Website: macys
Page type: billing-address
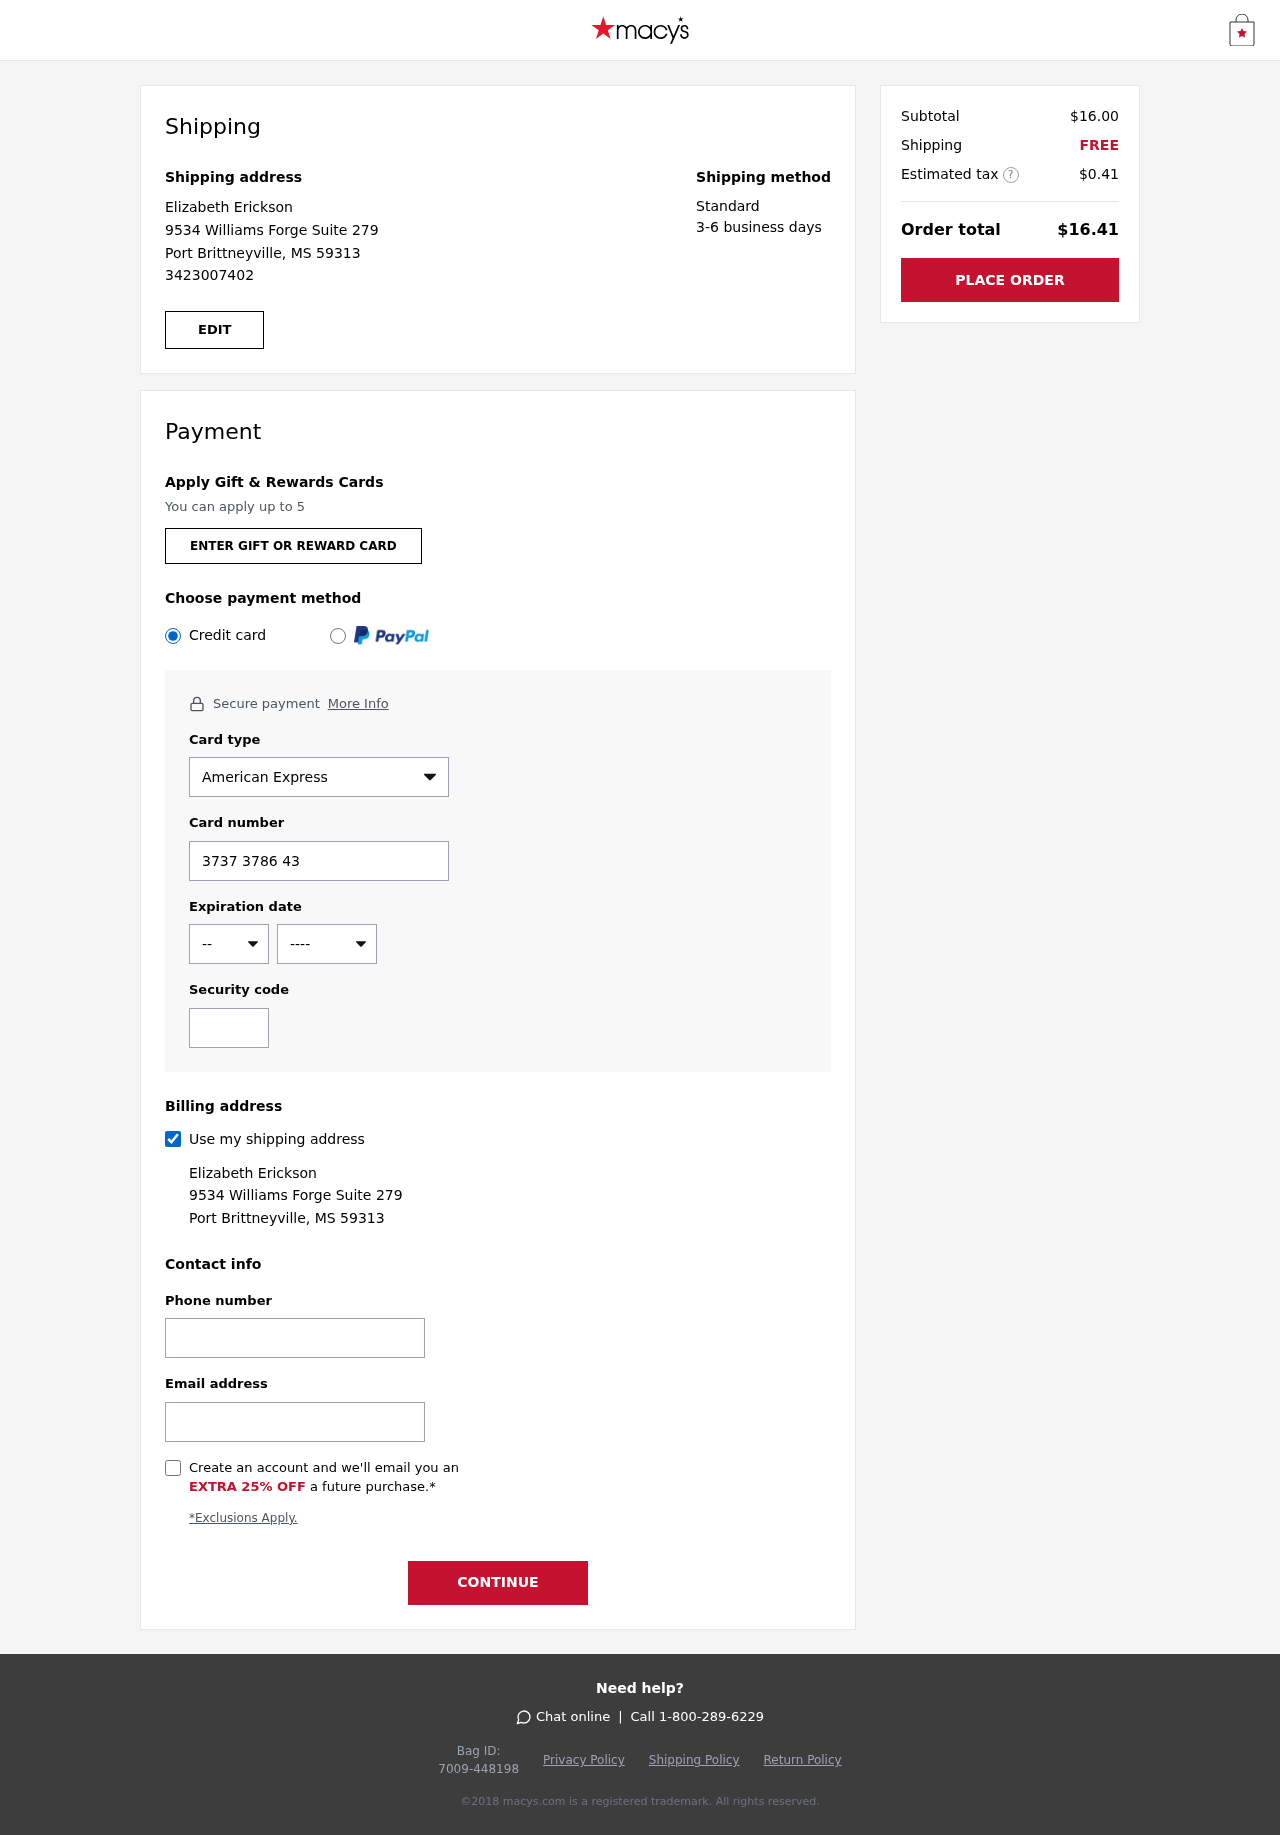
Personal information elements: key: PII_CARD_CVV
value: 5082
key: PII_CARD_EXPIRY_MONTH
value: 05
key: PII_CARD_EXPIRY_YEAR
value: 27
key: PII_CARD_NUMBER
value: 3737 3786 4391 152
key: PII_CARD_TYPE
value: American Express
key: PII_EMAIL
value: elizabeth.erickson@yahoo.com
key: PII_FULLNAME
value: Elizabeth Erickson
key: PII_PHONE
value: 3423007402
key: PII_STREET
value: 9534 Williams Forge Suite 279
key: PII_CITY_STATE_ZIP
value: Port Brittneyville, MS 59313
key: PII_FIRSTNAME
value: Elizabeth
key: PII_LASTNAME
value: Erickson
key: PII_FULLNAME2
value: Elizabeth Erickson
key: PII_FULLNAME3
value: Elizabeth Erickson
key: PII_FIRSTNAME2
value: Elizabeth
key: PII_FIRSTNAME3
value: Elizabeth
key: PII_LASTNAME2
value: Erickson
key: PII_LASTNAME3
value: Erickson
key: PII_FIRSTNAME_DERIVED
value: Elizabeth
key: PII_LASTNAME_DERIVED
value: Erickson
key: PII_FULLNAME_DERIVED
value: Elizabeth Erickson
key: PII_NAME_FULL_DERIVED
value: Elizabeth Erickson
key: PII_PHONE2
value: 3423007402
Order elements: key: ORDER_SUBTOTAL
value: $16.00
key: ORDER_SHIPPING_COST
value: FREE
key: ORDER_TAX
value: $0.41
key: ORDER_TOTAL
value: $16.41